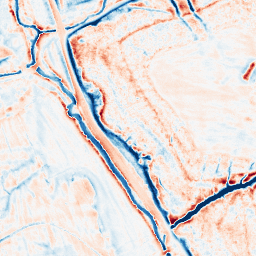
Category: edge_preserving
Decomposition family: guided
Decomposition parameters: radius: 4
eps: 0.1
Upsampling method: bicubic_3x
Upsampling parameters: scale: 3
Upsampling scale: 3